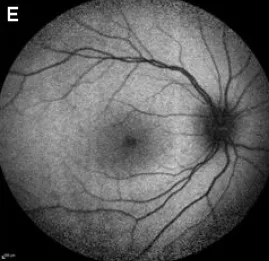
Autofluorescence was normal (E, F).
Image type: ophthalmic_imaging (autofluorescence)